Aerial crown-view tile of a tropical tree (Barro Colorado Island, Panama), acquired 20250715:
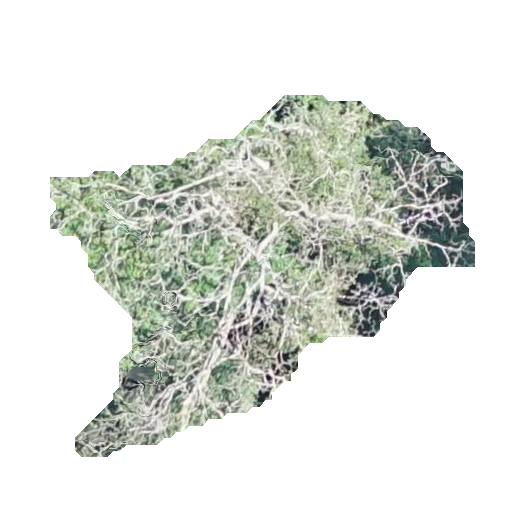
Species: Tabebuia rosea
GBIF accepted scientific name: Tabebuia rosea
Crown area: 129.44 m²